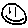
Label: smiley face